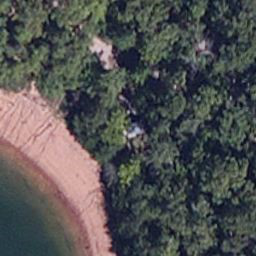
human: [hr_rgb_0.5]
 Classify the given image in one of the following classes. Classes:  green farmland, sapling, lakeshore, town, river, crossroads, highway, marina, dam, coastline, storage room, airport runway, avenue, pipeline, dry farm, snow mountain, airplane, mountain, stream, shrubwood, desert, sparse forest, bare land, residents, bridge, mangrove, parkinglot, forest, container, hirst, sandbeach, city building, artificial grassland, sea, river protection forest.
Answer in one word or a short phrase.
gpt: lakeshore